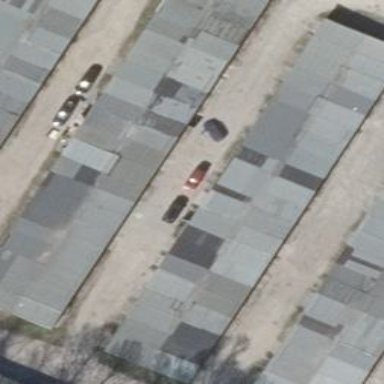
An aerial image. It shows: Group of garages.